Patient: sex M, age 78
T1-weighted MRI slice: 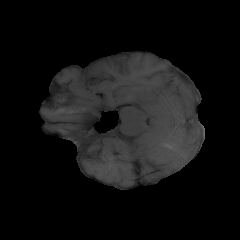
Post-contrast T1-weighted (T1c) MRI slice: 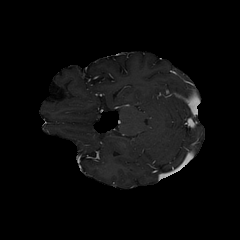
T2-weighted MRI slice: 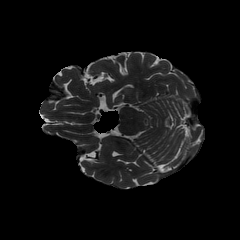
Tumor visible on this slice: no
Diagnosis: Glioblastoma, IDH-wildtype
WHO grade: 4